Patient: sex F, age 26
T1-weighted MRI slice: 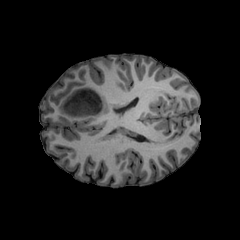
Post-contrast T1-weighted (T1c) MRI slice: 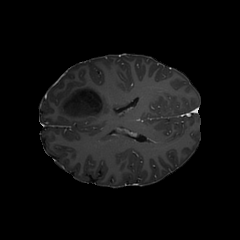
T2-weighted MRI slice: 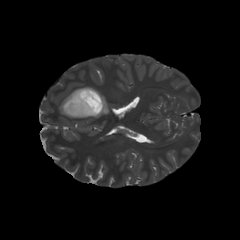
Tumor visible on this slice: yes
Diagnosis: Astrocytoma, IDH-mutant
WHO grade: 3